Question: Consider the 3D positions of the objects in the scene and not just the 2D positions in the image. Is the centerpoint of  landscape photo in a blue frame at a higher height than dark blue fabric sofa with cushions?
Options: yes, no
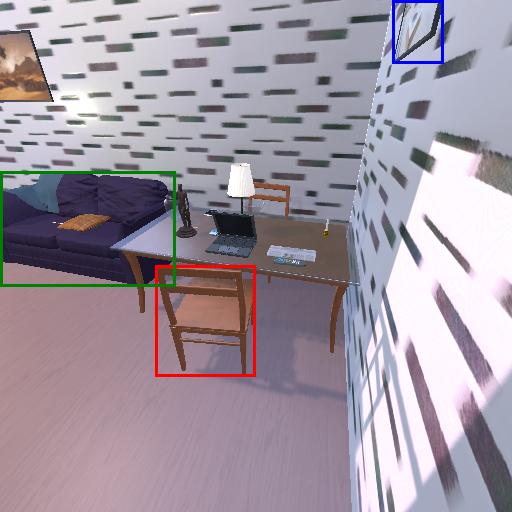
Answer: yes